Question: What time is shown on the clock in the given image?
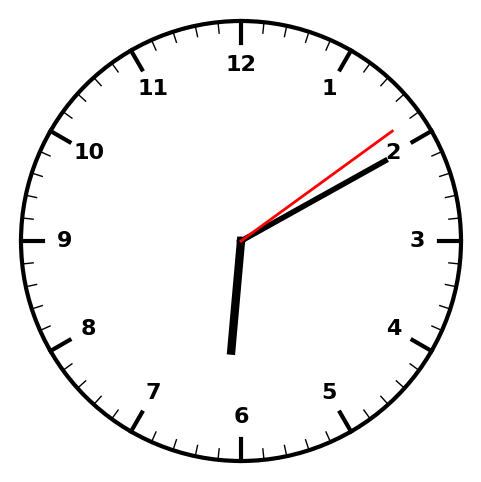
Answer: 06:10:09